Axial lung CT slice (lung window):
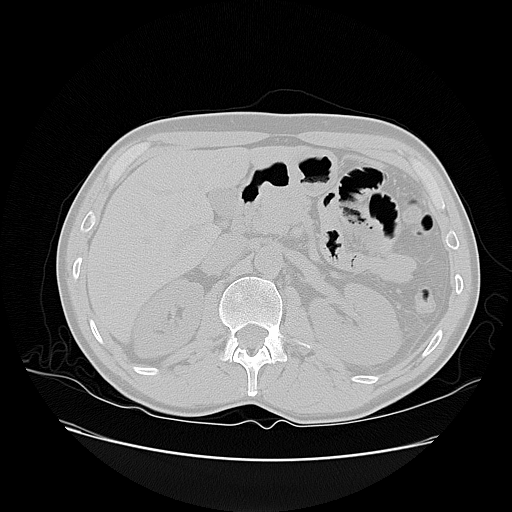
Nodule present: no